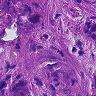
Metastatic tissue present: yes